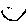
Label: smiley face